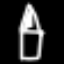
Label: pencil